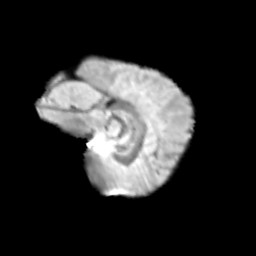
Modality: T2w
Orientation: sagittal
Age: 11
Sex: female
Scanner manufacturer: siemens
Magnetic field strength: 3 T
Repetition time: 3.8 s
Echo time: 0.07 s